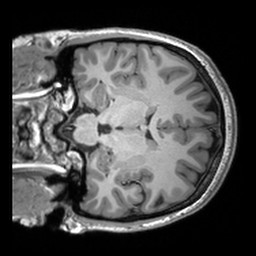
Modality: T1w
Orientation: coronal
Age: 18
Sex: female
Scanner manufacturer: siemens
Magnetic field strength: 3 T
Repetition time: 2.53 s
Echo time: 0.00298 s